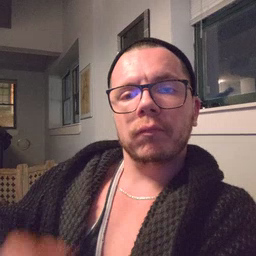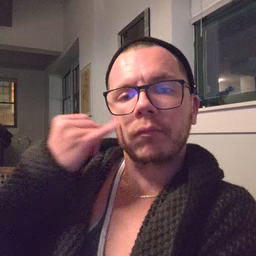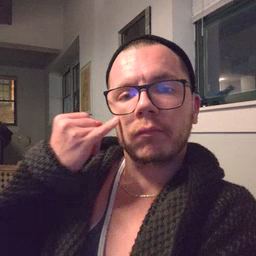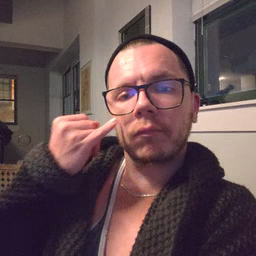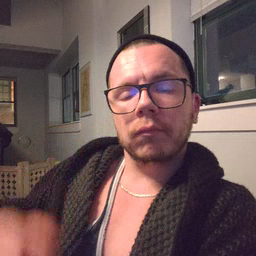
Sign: if